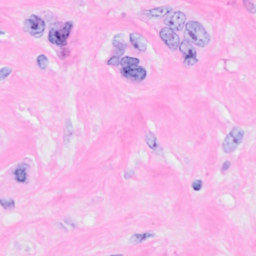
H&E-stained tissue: Breast